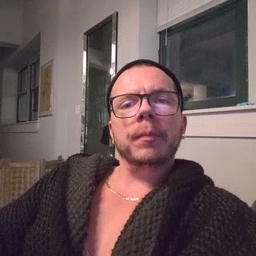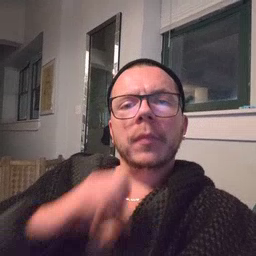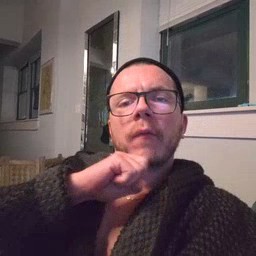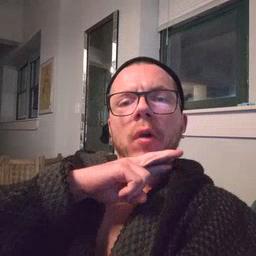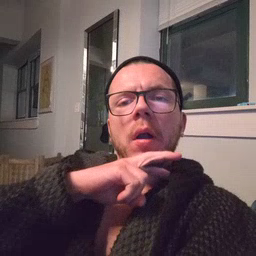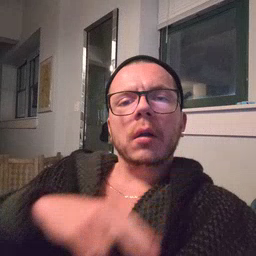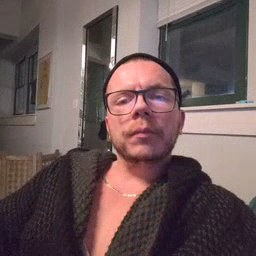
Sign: frog